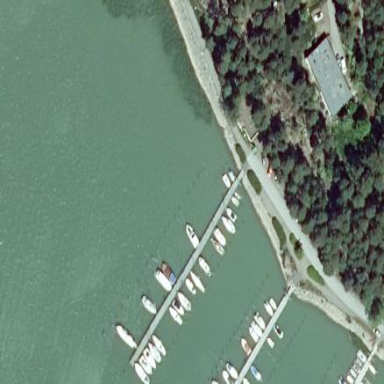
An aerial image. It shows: Man-made pier.